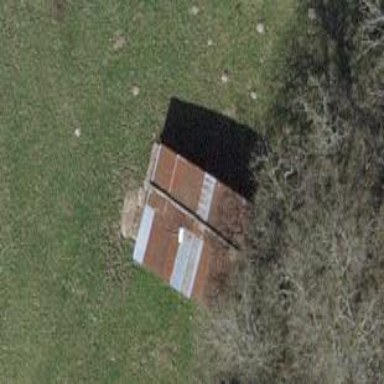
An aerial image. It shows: Shelter building designed as field shelter.